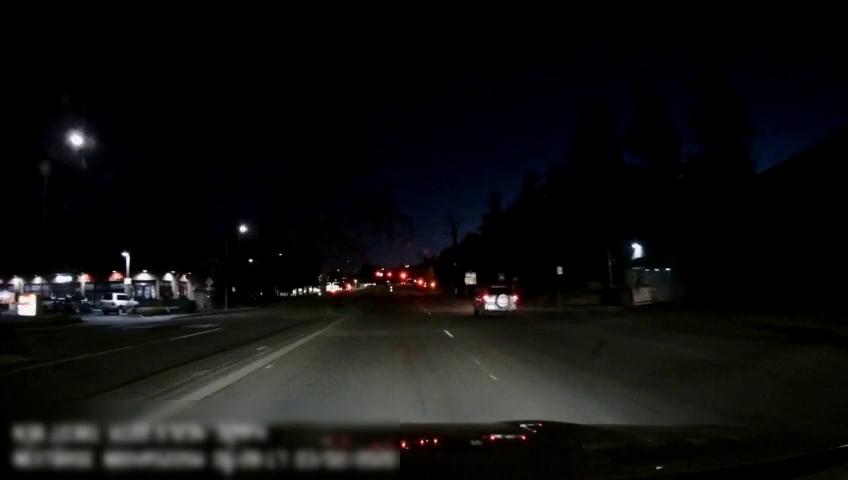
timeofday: Night
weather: Cloudy
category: Drivable Space
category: Drivable Space
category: Vehicles | SUV
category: Vehicles | SUV
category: Lanes | Current Lane
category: Lanes | Opposite Lane